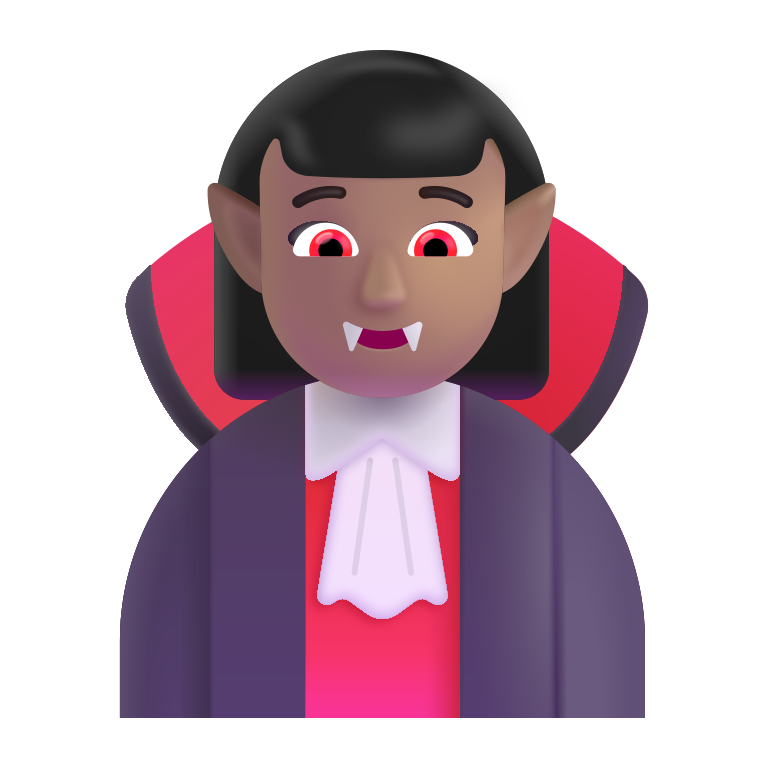
woman vampire color